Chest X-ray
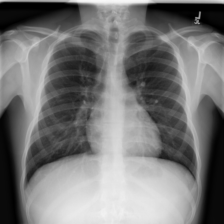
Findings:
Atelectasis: negative
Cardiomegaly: negative
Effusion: negative
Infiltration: negative
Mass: negative
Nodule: negative
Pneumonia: negative
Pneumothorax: negative
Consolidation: negative
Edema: negative
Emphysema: negative
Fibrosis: negative
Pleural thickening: negative
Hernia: negative